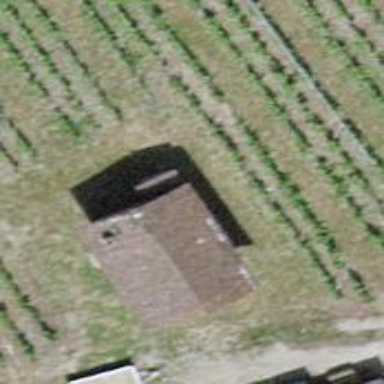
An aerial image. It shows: Shed.